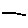
Label: line